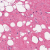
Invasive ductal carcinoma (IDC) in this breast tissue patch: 0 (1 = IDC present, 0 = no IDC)